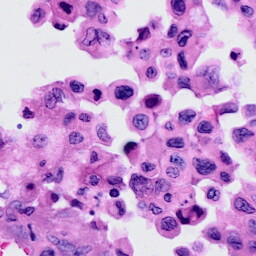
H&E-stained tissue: Cervix